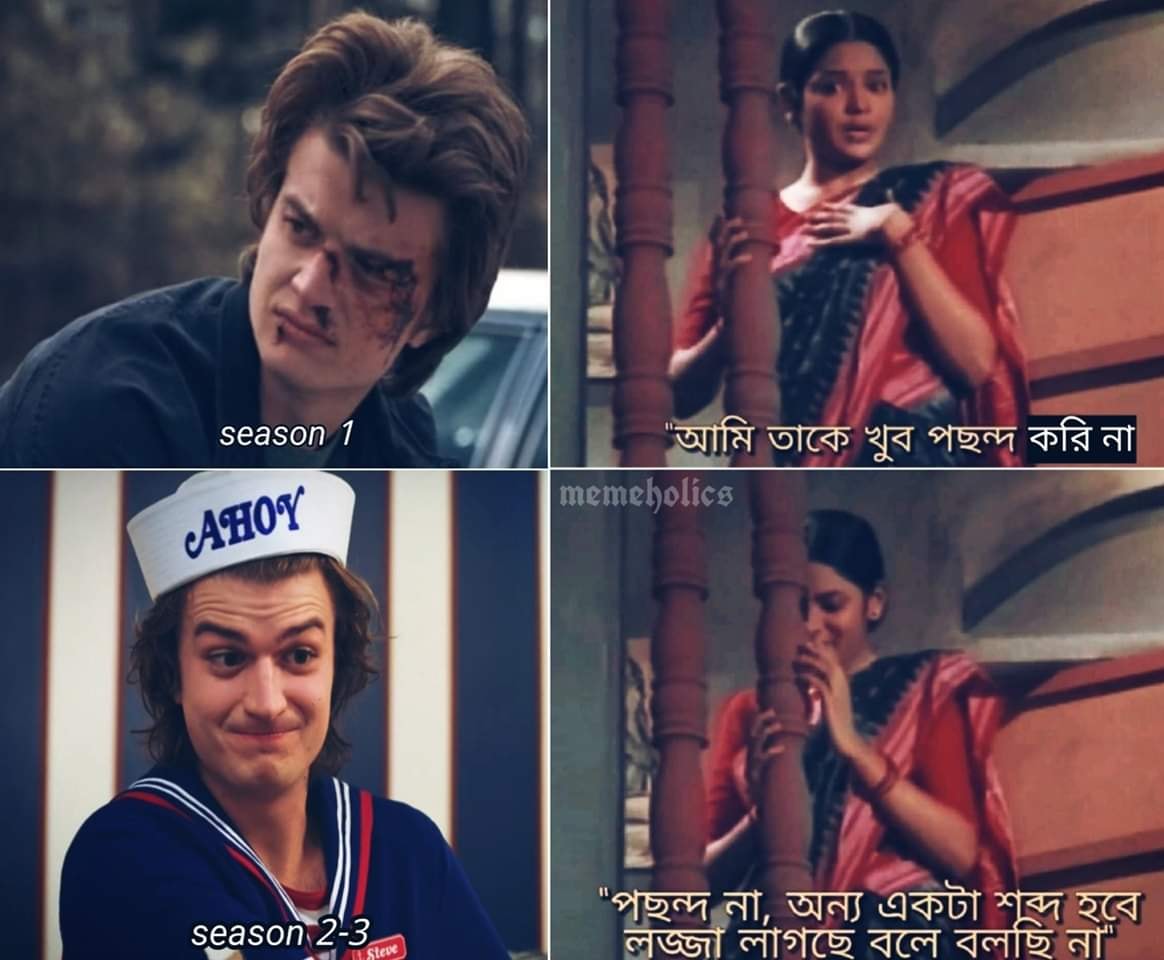
Caption: season 1  আমি তোমাকে খুব পছন্দ করি  না   season 2-3 "পছন্দ না , অন্য একটা শব্দ হবে লজ্জা লাগছে বলে বলছি না"
Label: hate